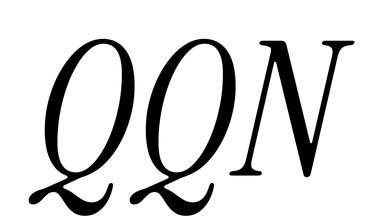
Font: InstrumentSerif-Italic